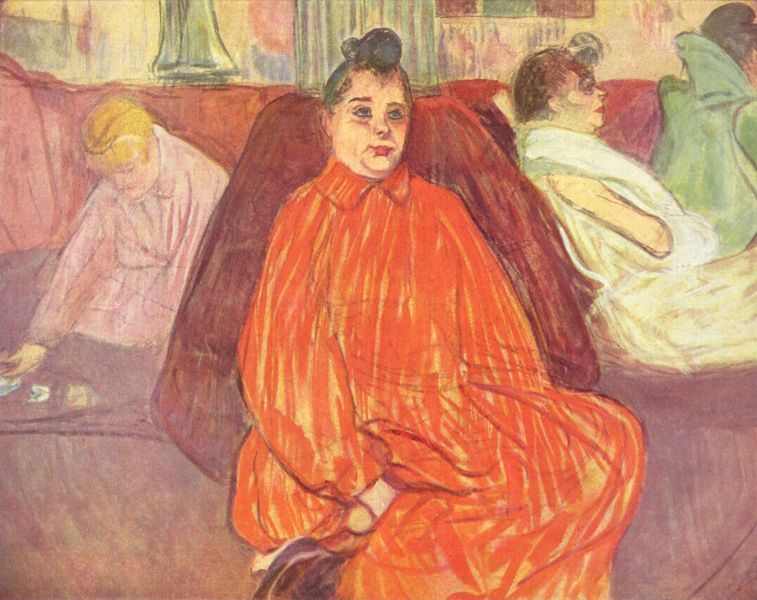
Titel: Der Diwan
Künstler: Henri de Toulouse-Lautrec
Standort: Sao Paulo
Institution: Museu de Arte Moderna de Sao Paulo
Schlagwörter: blau, fuß, gemälde, gruppe, hand, mann, weiß, dreieck, frauen, gelb, grün, menschen, sitzen, ausschnitt, cafe, damen, dirnen, frau, frisur, haar, hut, kleid, mund, nase, orange, paris, pastell, profil, raum, rücken, schwarz, stuhl, säule, zeichnung, dame, rot, schirm, expressionismus, gesellschaft, blond, lokal, alte, arme, augen, gesicht, knoten, kragen, bildnis, innenraum, portrait, porträt, vorhang, gewand, haare, mantel, sessel, sitzend, stoff, drei, prostituierte, theater, brünett, frontal, kinn, lippen, rosa, bein, dutt, wangen, sofa, liegen, lehne, sitz, farbe, grafik, graphik, lila, violett, blue, chair, column, columns, curtain, curtains, cushion, hands, hat, kissen, men, oil, people, pillow, red, white, window, women, arm, bench, black, bun, buns, chairs, collar, dick, dress, dresses, face, female, france, gardine, green, group, hair, interior, ladies, lady, lounge, modern, nose, old, painting, polster, robe, room, salon, seat, seated, sit, sitting, sleeve, three, toulouse, wall, wives, woman, yellow, karten, gestreift, gown, pattern, pink, brown, perspective, couch, warten, schwanger, geschminkt, haarknoten, spiel, vier, berlin, asien, lithographie, augenringe, lautrec, wartend, tasche, reduziert, würfel, profile, man, skin, streigen, müde, ear, girl, head, seated woman, water, young, costume, eyes, mittelpunkt, light, drawing, paper, vorhand, look, shawl, angespannt, color, impressionism, post-impressionism, purple, chin, coat, mouth, hats, sketch, french, symetrisch, faces, smile, bright, smiling, person, city, monet, public, arms, cheeks, cloak, clothes, frabe, boudoir, seats, walls, watercolour, art, colorful, colours, nineteenth century, foot, large, pastel, pocket, shoe, pencil, lines, impressionist, kindlich, brushstrokes, figure, lips, play, stripes, charcoal, sleep, asian, colour, four, modernist, eyebrows, feist, gauguin, impressionistic, playing, hotel, bordell, japonisme, hure, puff, contrast, humans, clothing, nutten, buddha, body, rest, bar, bored, waiting, starren, fast, erwarten, erwartungsvoll, big, swag, koten, prostitute, leg, blonde, pastels, wait, postimpressionist, drick, wartehalle, leasure, outfit, ugly, relax, tired, arms folded, brothel, cropping, cross-legged, dicke frau, fat, foyer, game, high-collar, japonaiserie, lzeichnung, maroon, nim, performer, prostittutes, rec, soaf, talouse-lautrec, toulouse lautrec, indoor, red dress, furniture, shopping, inside, restaurant, sketchy, sittin, t, roter sessel, brunette, blac, trian, bus, szeen, brows, grünkleid, cards, smock, 20th century, prostitutes, whores, fin-de-siecle, cushions, burgundy, henri, henri toulouse-lautrec, henri toulouse, toulous lautrec, fine, gay, bouffant, dice, weird, crossed legs, obesity, trippy, mental, crayons, thirds, mauve, oranges kleid, orange dress, plump, card player, baths, hai, hairstyles, .cards, topknot, 'ladies, ew, leasurwe, solitaire, mumu, waiting room, lobby, peacful, yelloow, blackk, couches, yhoun, orabge, long gown, pillion